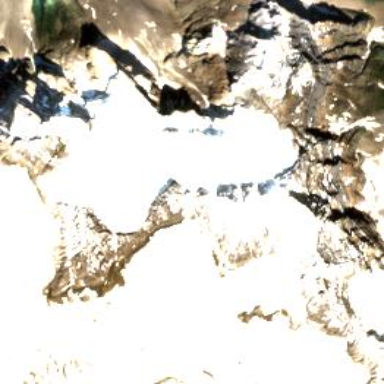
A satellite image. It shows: Majestic glacier in the distance.